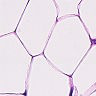
Metastatic tissue present: no